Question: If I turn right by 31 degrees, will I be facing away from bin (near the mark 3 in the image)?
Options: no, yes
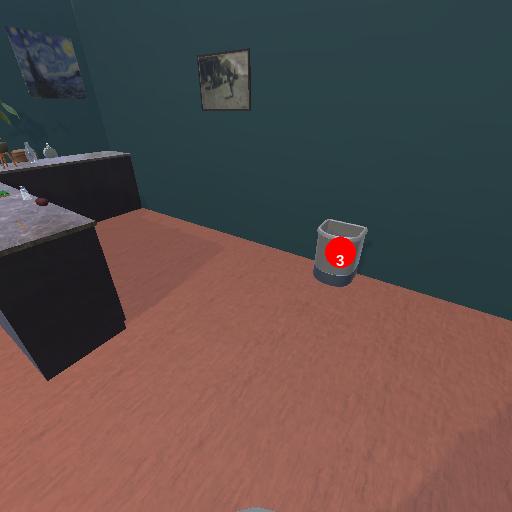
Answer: no